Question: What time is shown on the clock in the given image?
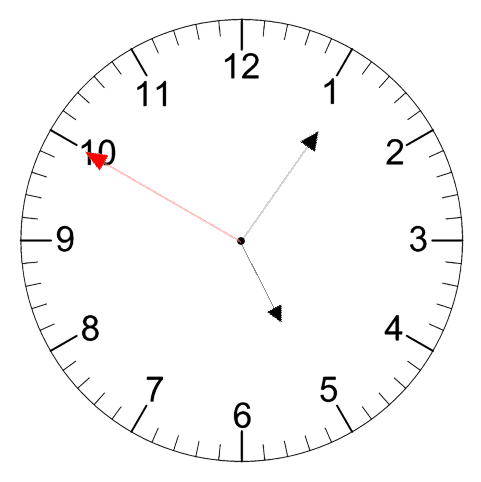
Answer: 05:05:50